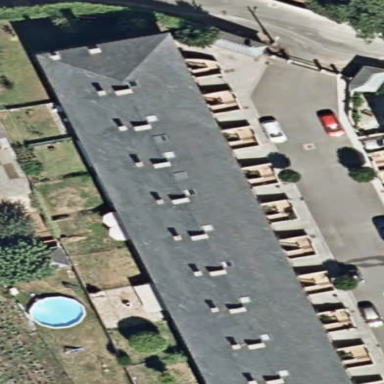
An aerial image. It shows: Terrace building.